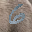
Label: 6